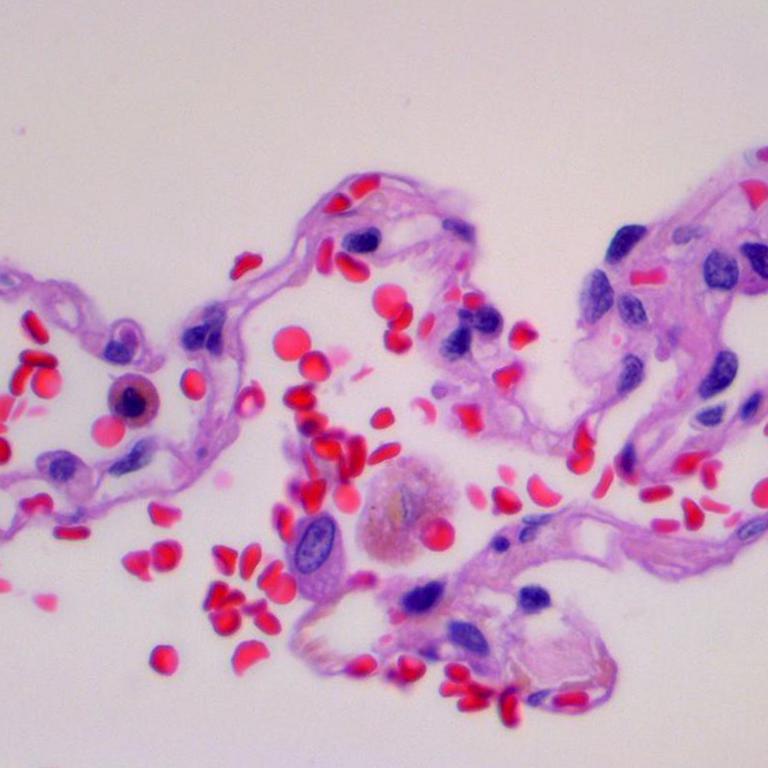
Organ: lung
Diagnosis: benign